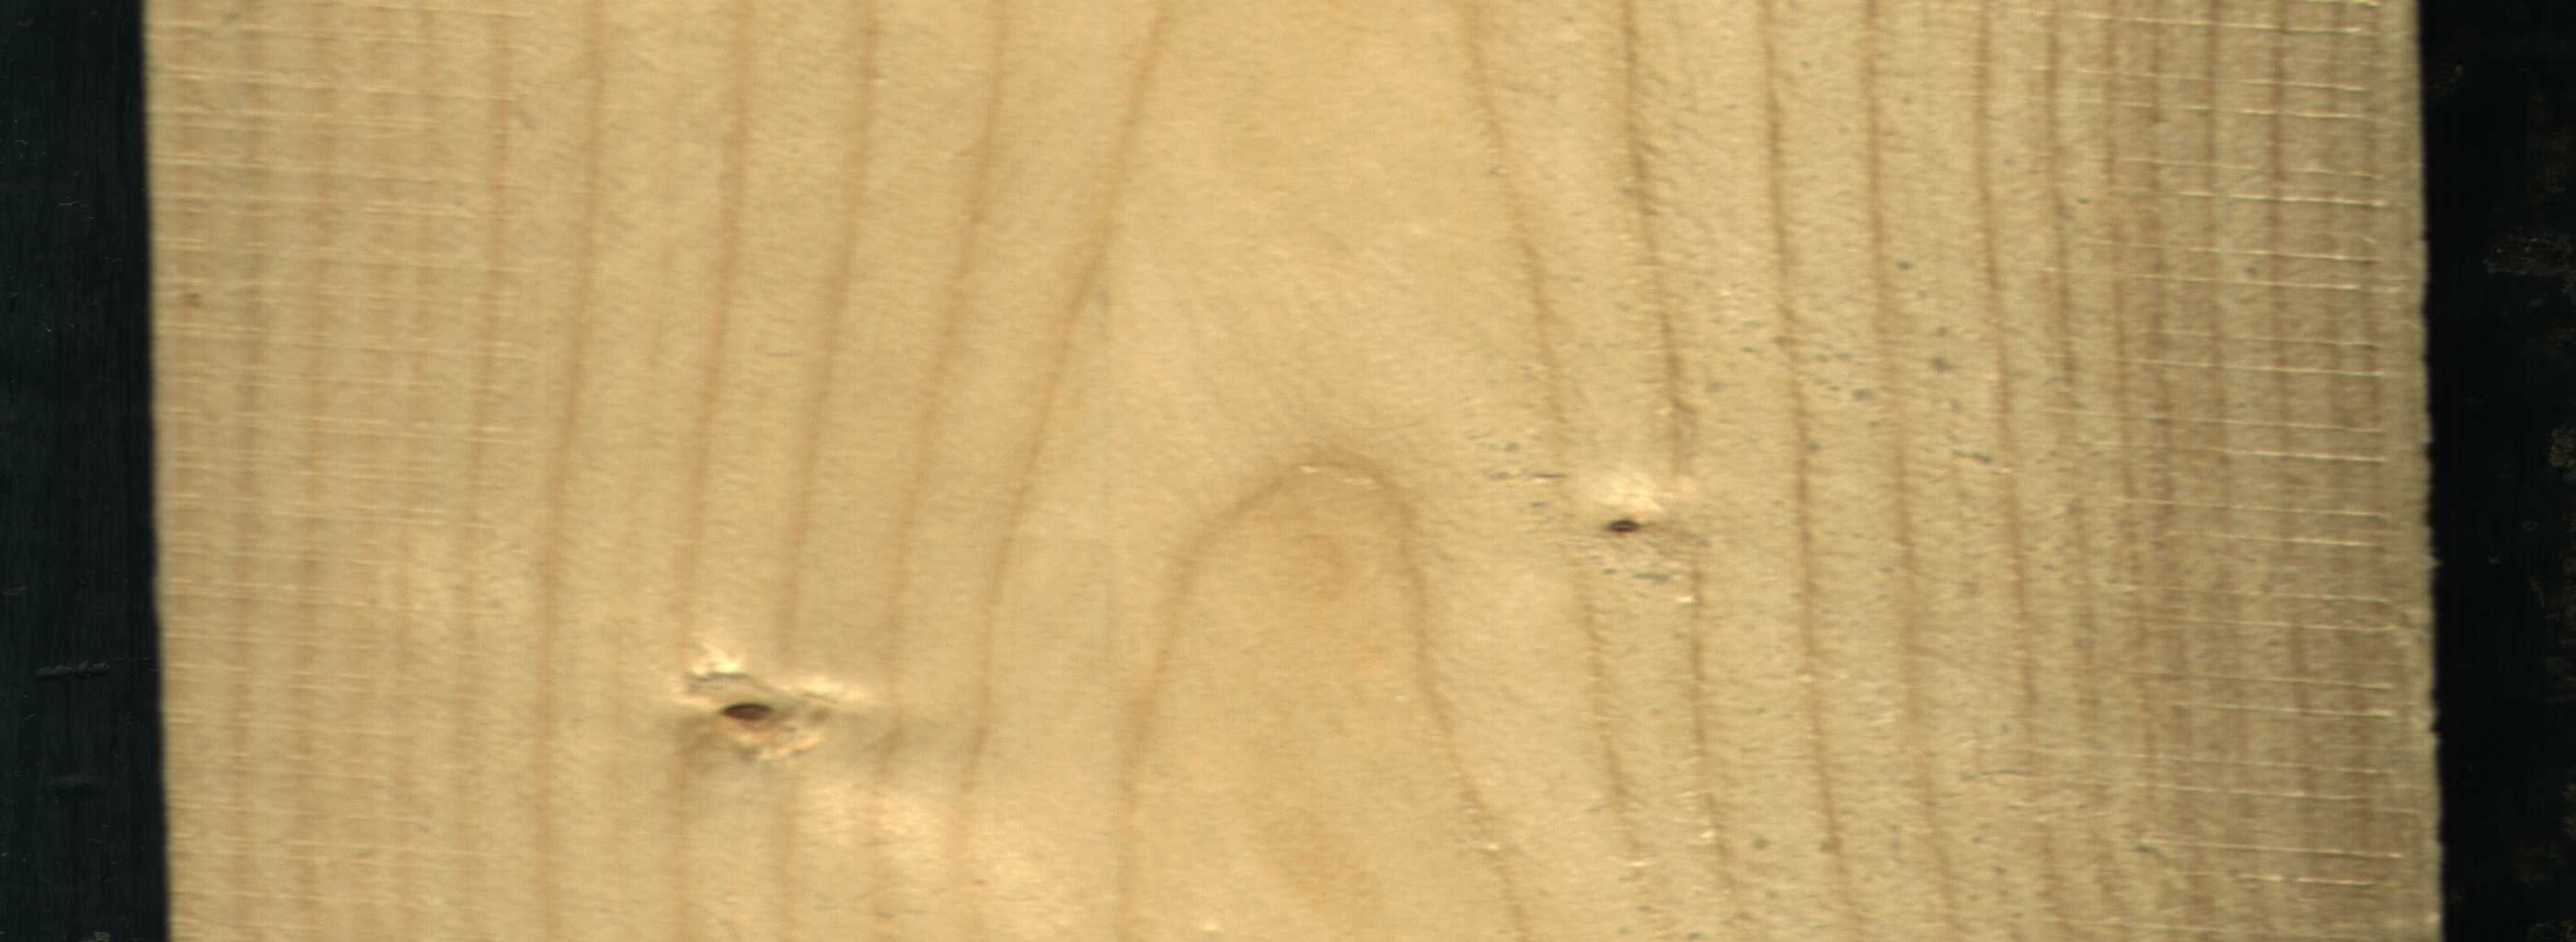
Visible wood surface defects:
Live_Knot
Live_Knot